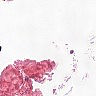
Metastatic tissue present: no